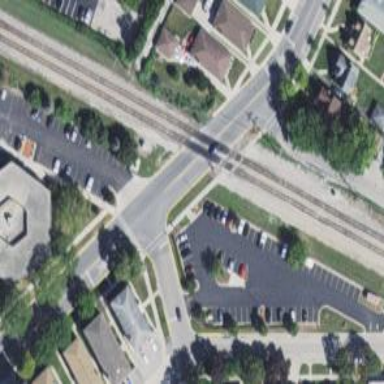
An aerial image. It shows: Railway crossing.